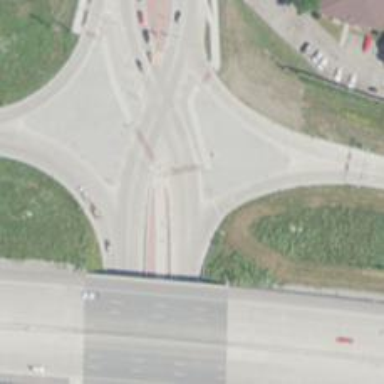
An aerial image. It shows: Primary highway leading to Diverging Diamond Interchange.